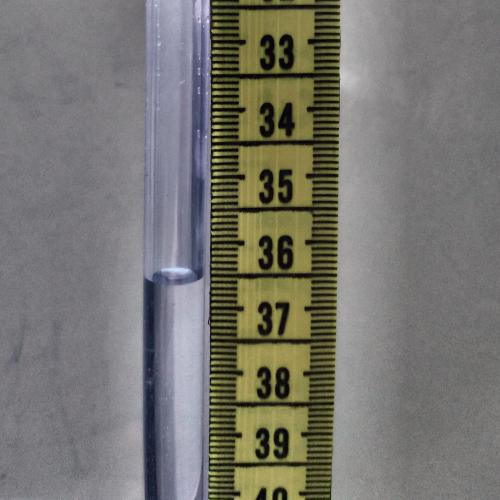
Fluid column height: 36.6 cm